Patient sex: M
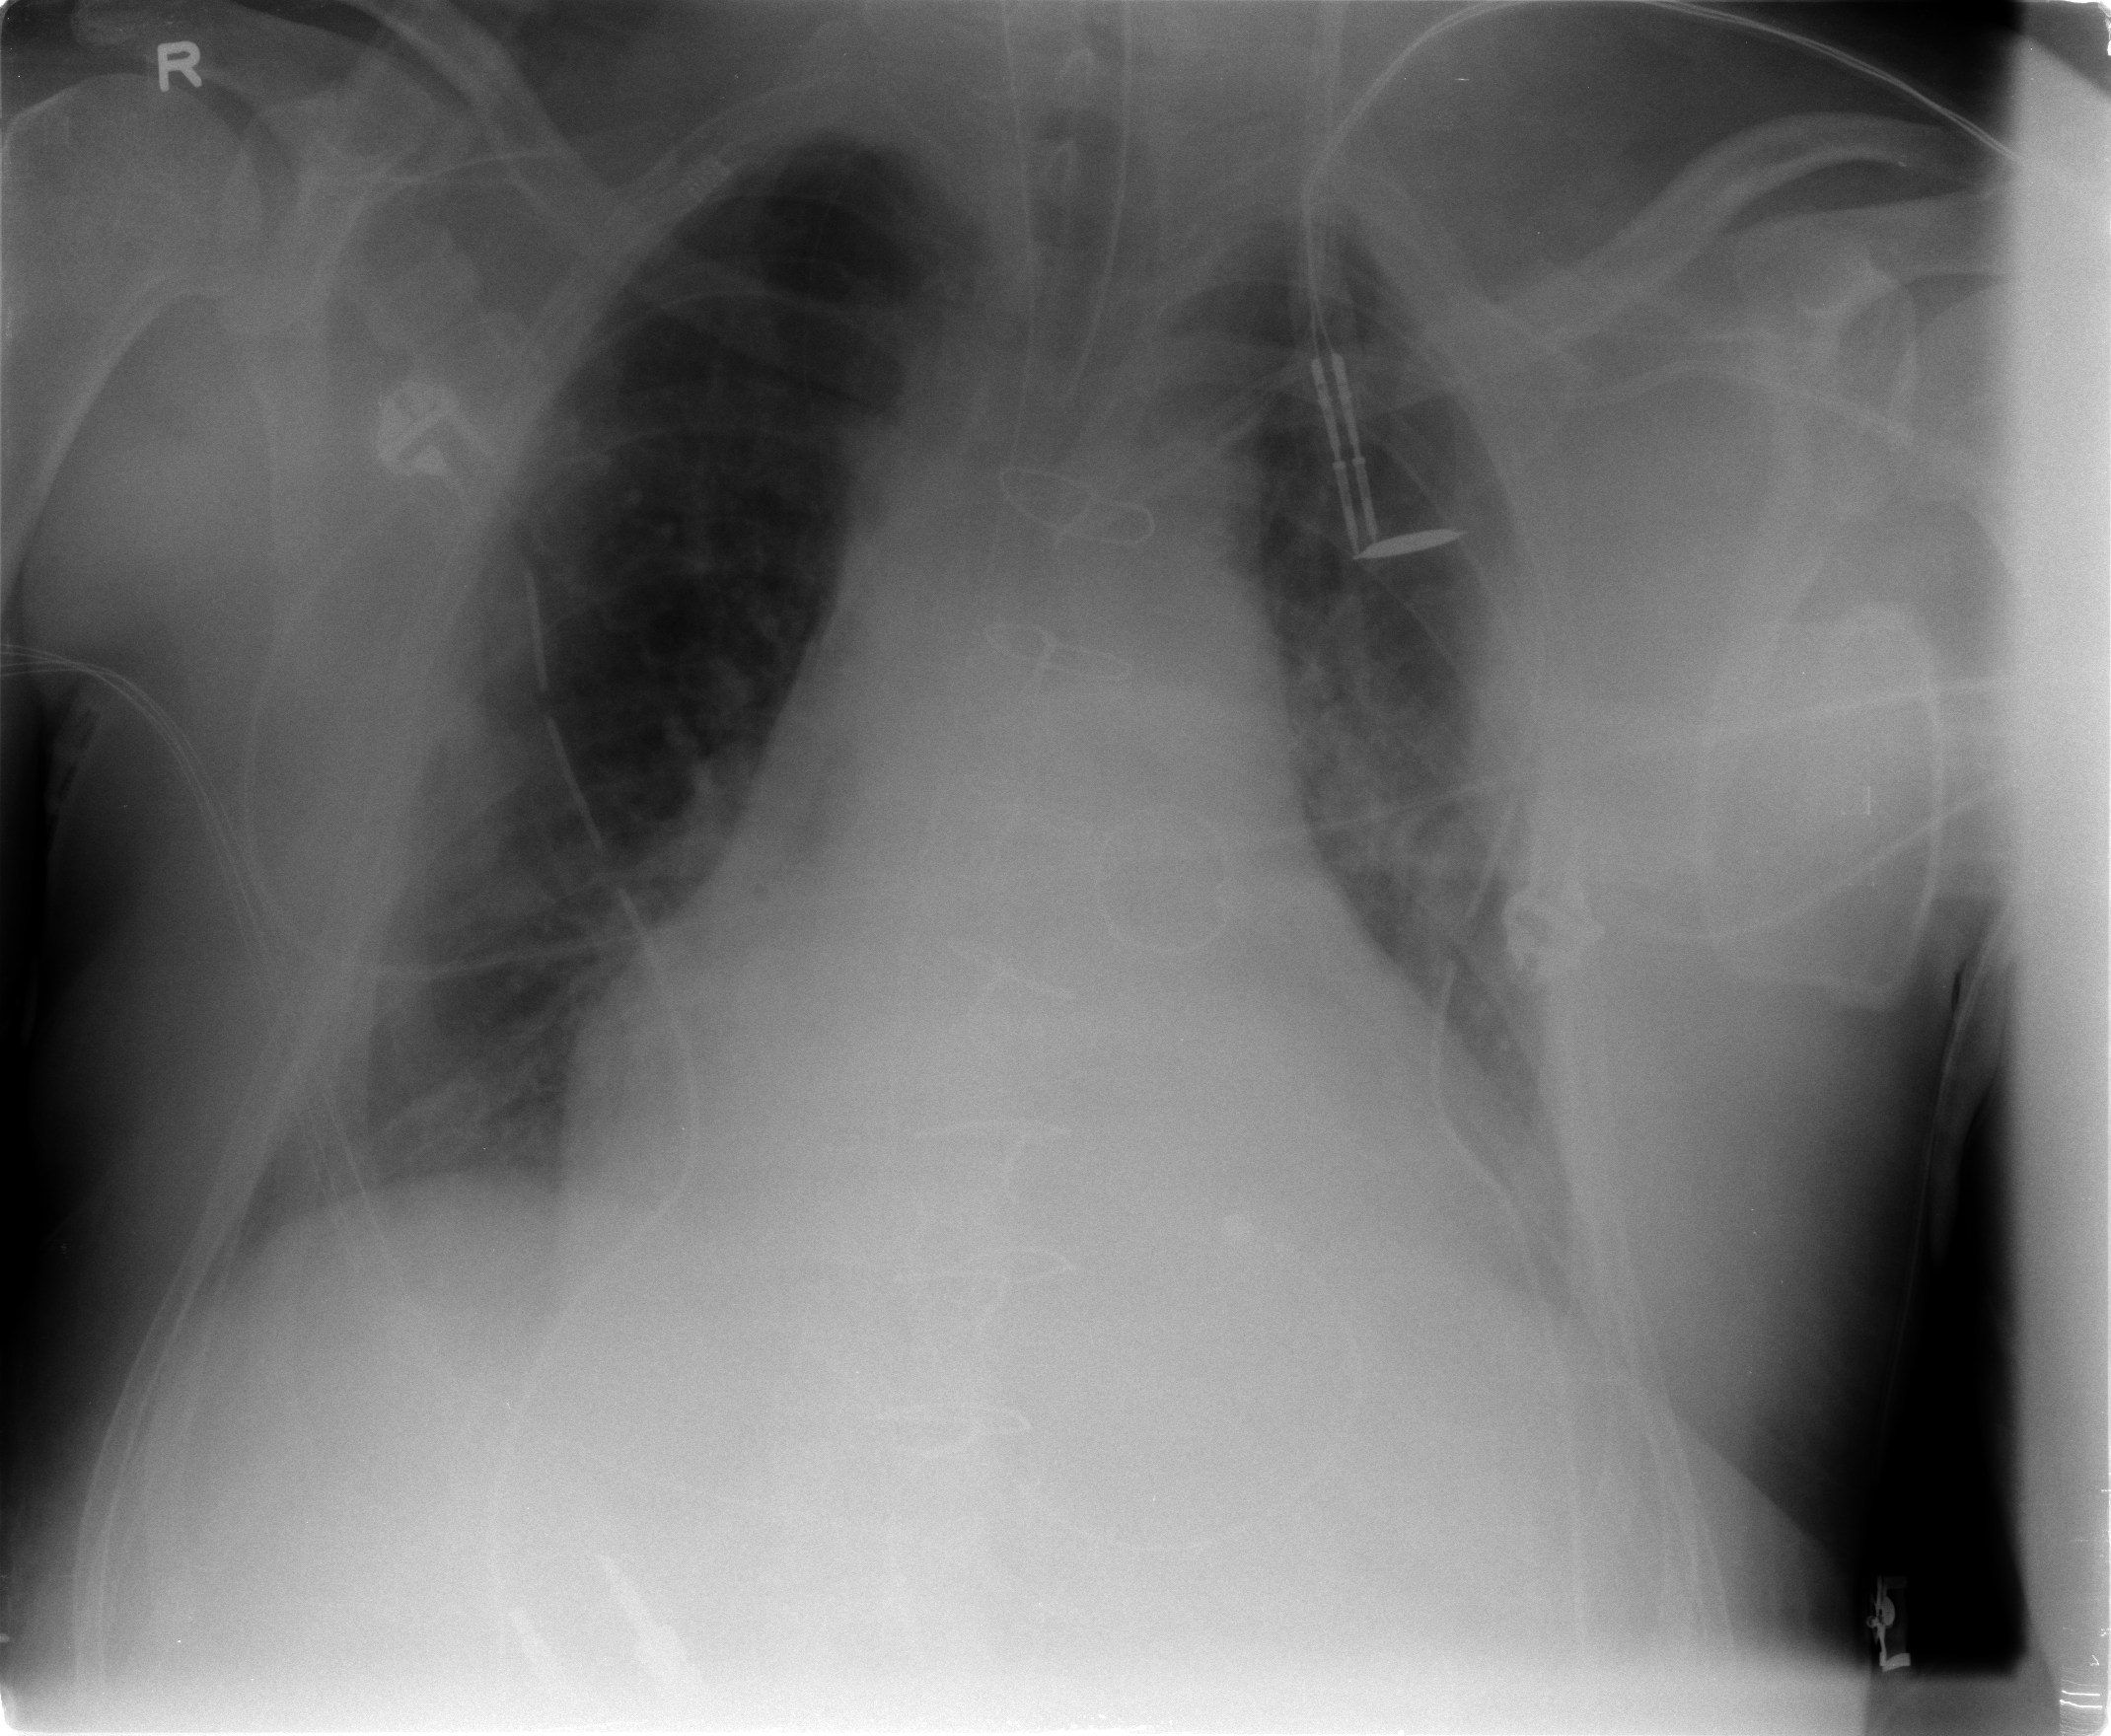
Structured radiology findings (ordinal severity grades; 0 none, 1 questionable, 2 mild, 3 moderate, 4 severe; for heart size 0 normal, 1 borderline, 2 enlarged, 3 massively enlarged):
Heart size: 2
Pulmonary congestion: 2
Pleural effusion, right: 0
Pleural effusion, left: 0
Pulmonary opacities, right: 0
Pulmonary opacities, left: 0
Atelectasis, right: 2
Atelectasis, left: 2